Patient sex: F
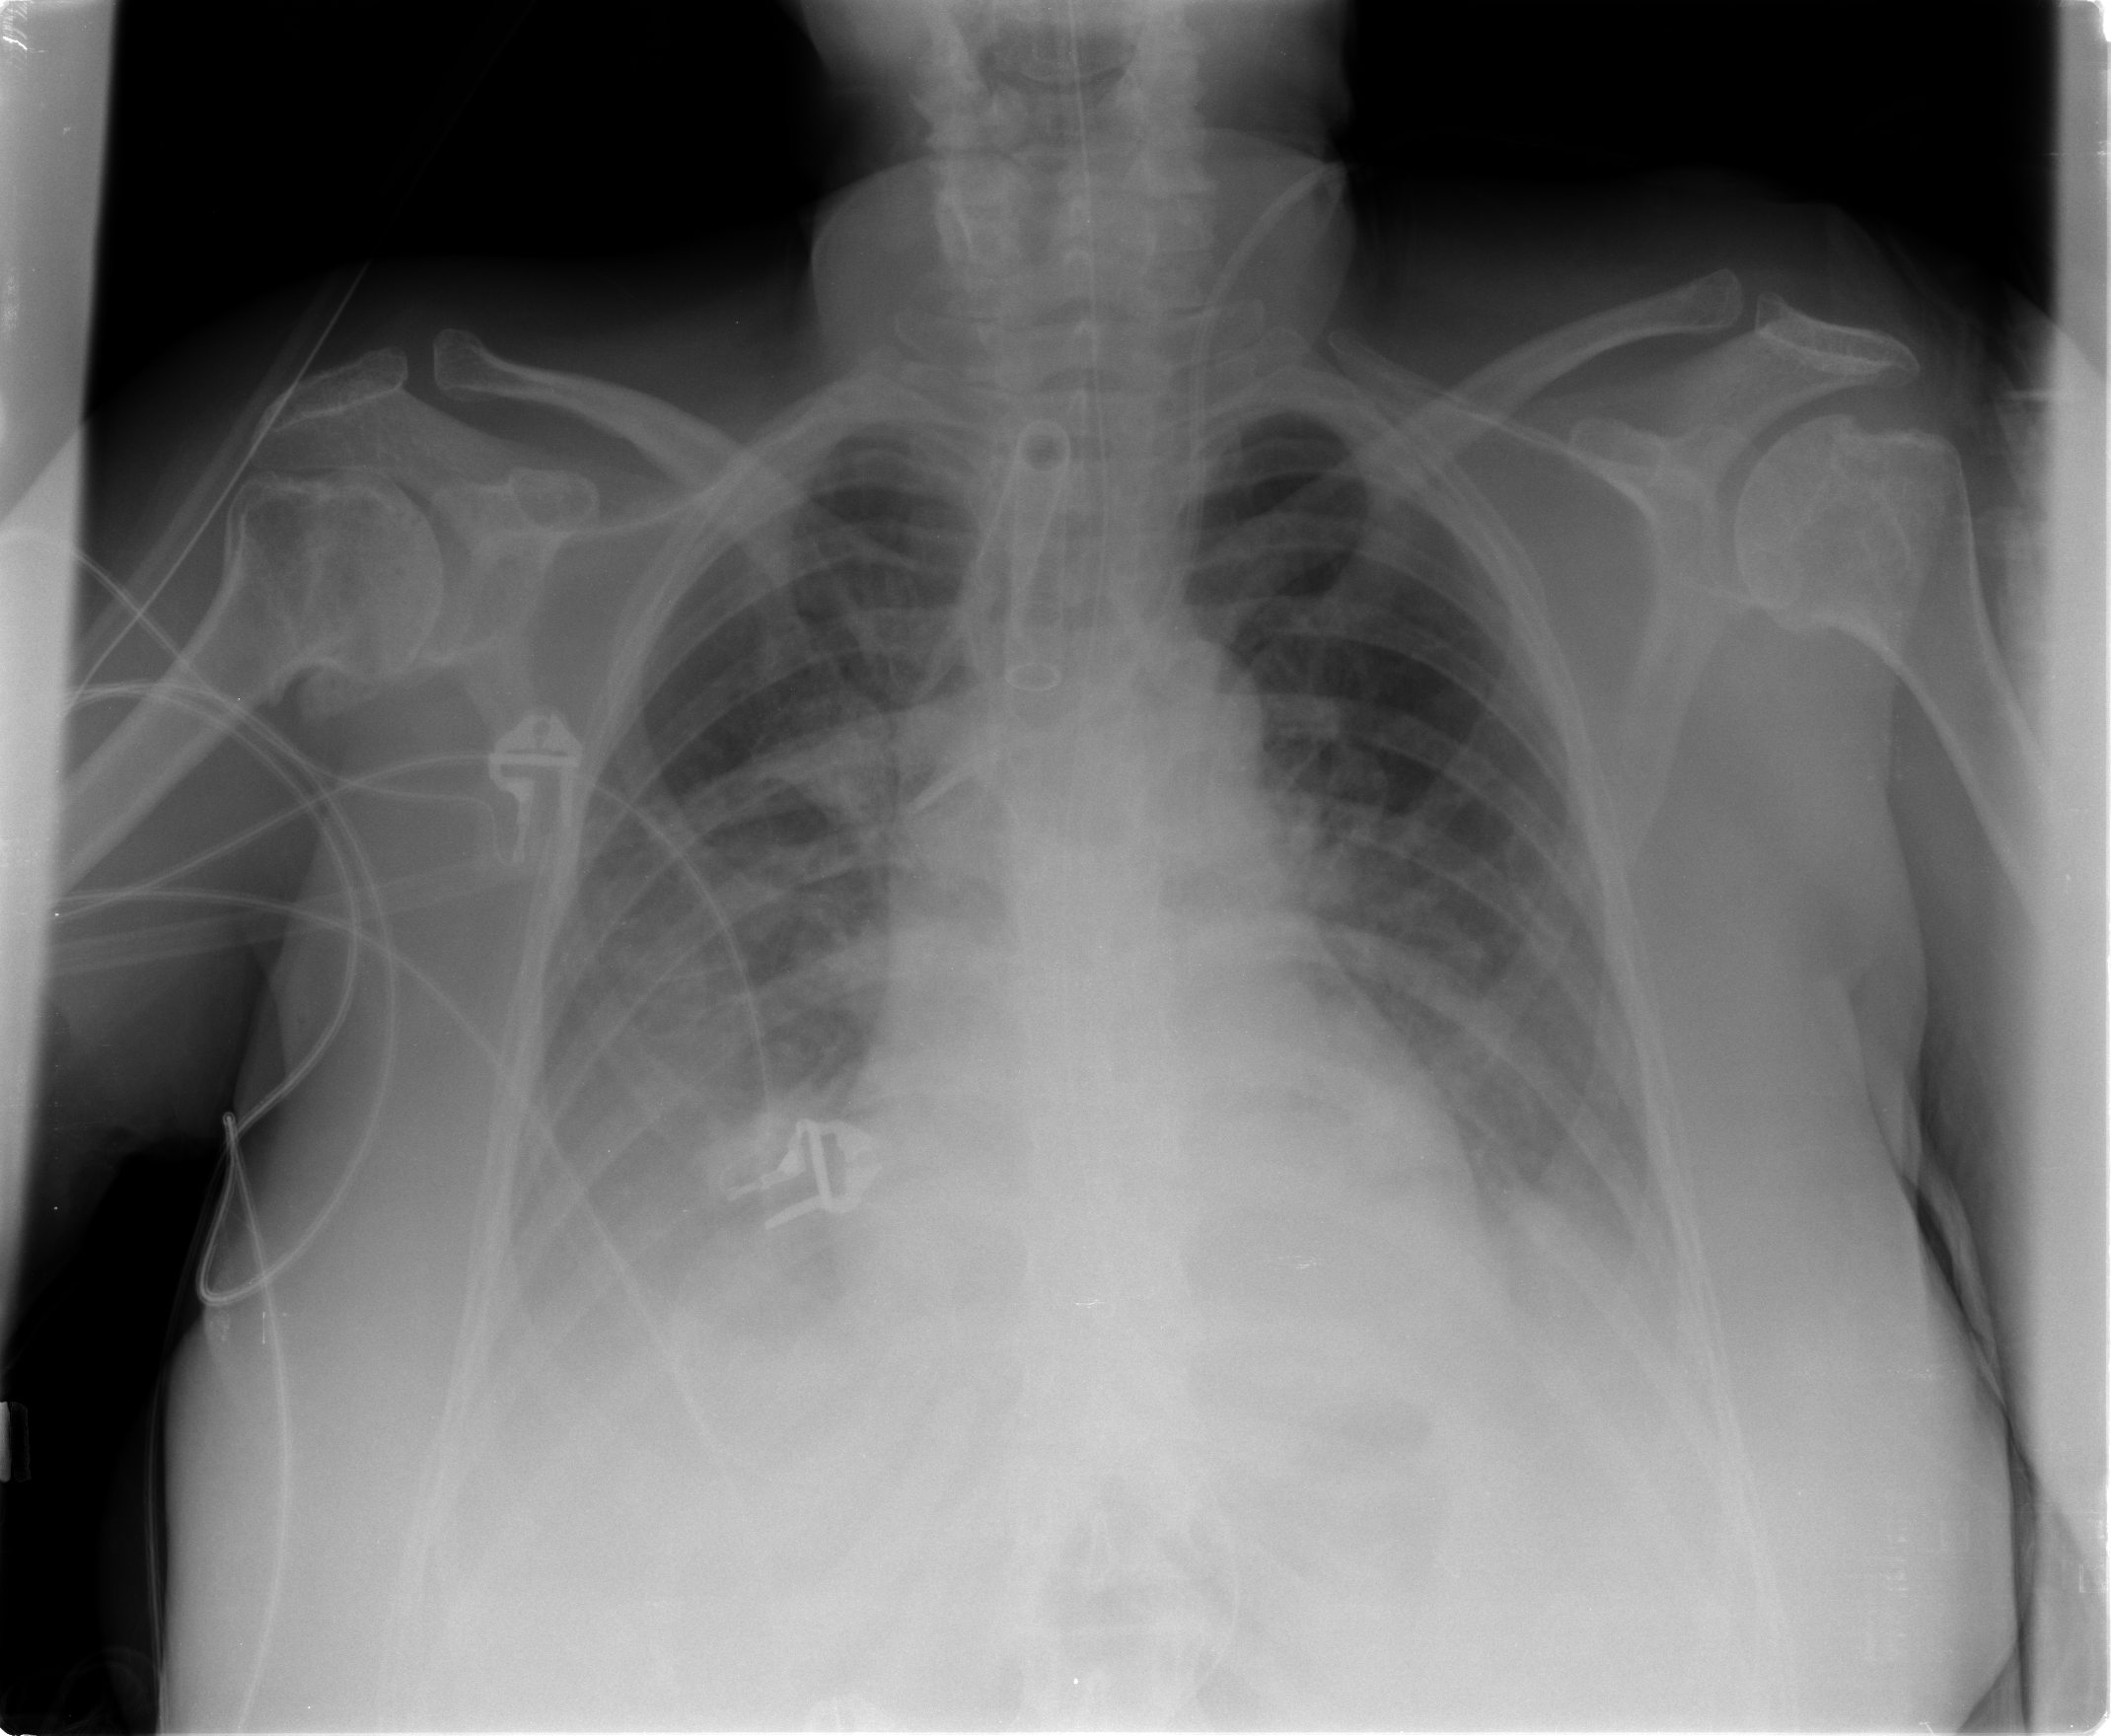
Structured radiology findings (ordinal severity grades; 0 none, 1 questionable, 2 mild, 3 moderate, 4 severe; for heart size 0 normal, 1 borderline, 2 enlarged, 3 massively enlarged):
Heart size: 2
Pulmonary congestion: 3
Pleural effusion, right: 3
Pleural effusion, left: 2
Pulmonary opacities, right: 3
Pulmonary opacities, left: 2
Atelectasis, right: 3
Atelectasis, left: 2